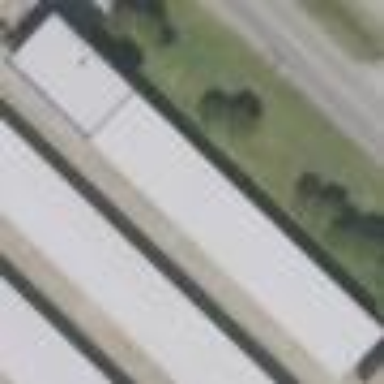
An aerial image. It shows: Warehouse building.